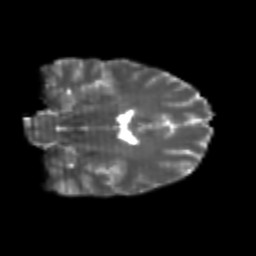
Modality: T2w
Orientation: coronal
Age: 25
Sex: female
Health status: healthy
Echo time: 0.074 s